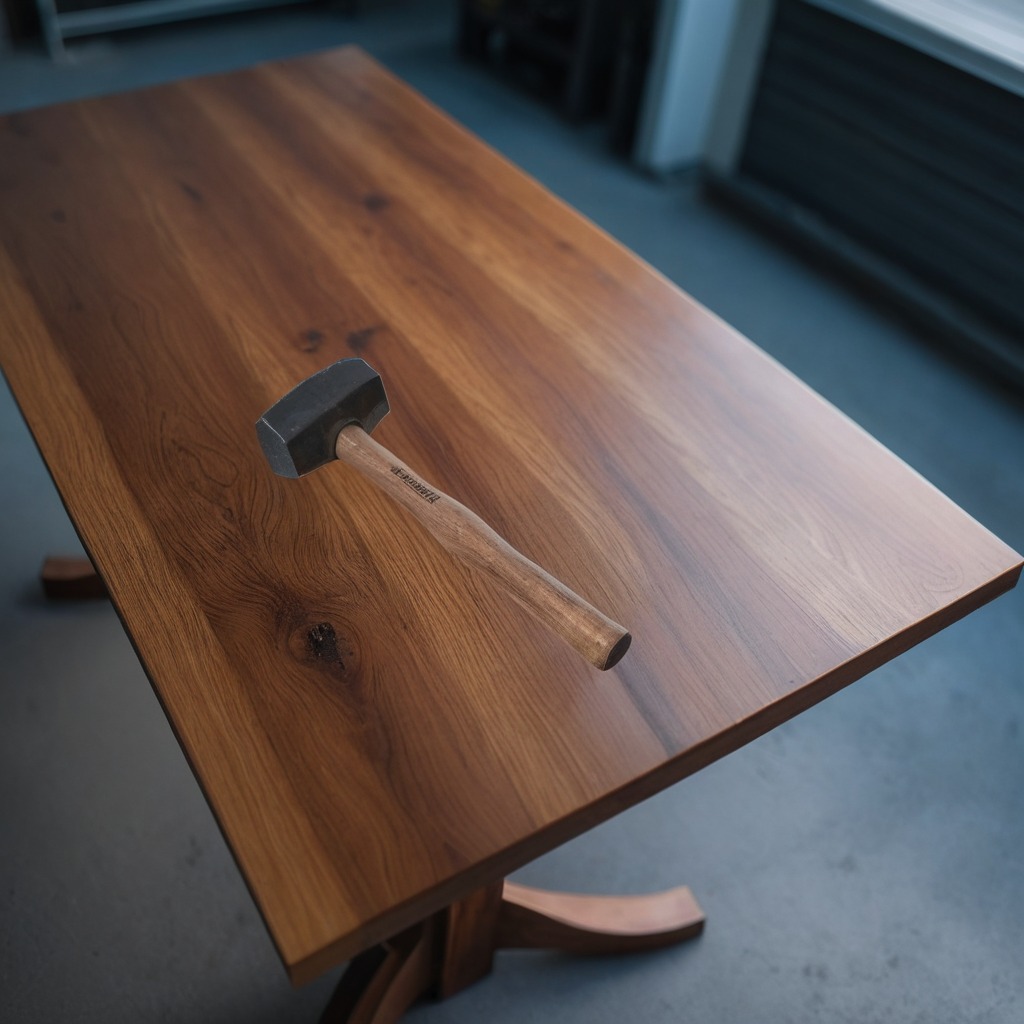
A hammer lies on a table in a garage at twilight.